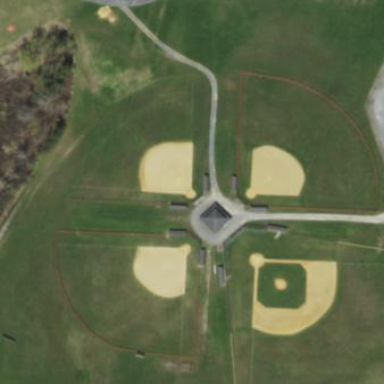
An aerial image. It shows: Baseball pitch for leisure land.